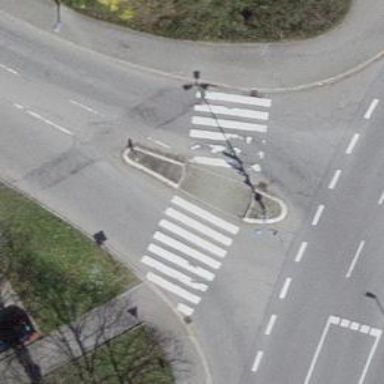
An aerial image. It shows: Crossing on footway paved with paving stones.